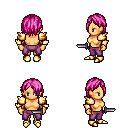
a pixel art fantasy rpg character, female body template, human, tanned skin, gold arm armor, magenta pants, pink bangs hairstyle, gold boots, dagger, four views (front, back, left, right), 2x2 character sprite sheet, small pixel art, hard edges, no anti-aliasing